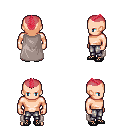
a pixel art fantasy rpg character, male body template, human, light skin, gray cape, metal pants, ruby red short mohawk hairstyle, ghillies, four views (front, back, left, right), 2x2 character sprite sheet, small pixel art, hard edges, no anti-aliasing